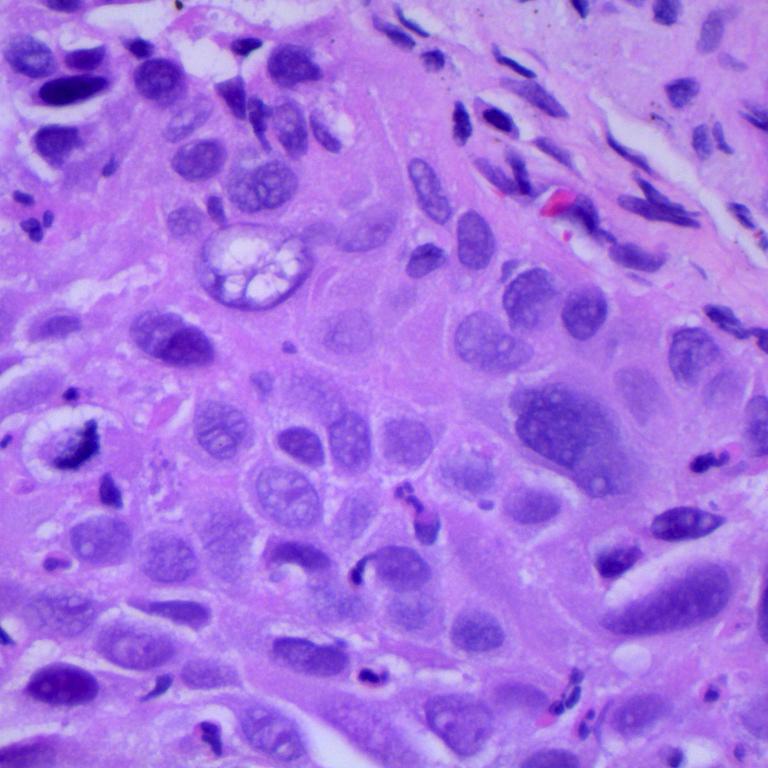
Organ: lung
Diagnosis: squamous carcinomas